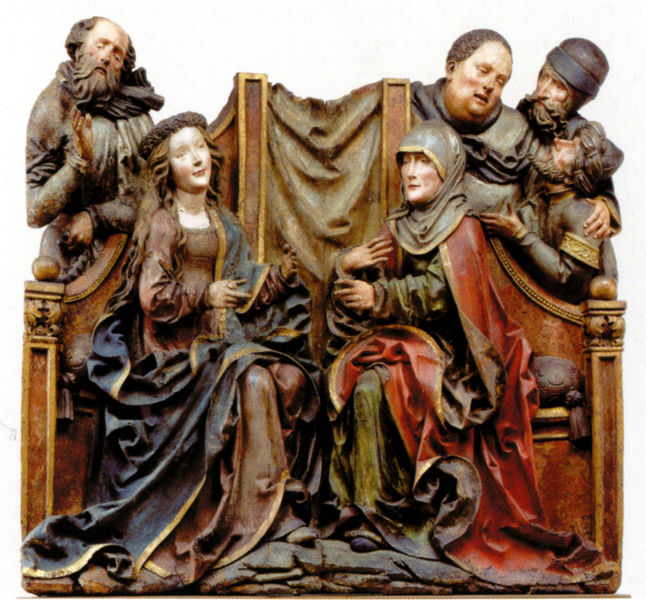
Titel: Heilige Sippe; Relief aus Oberelchingen bei Ulm
Künstler: Mauch-Werkstatt
Standort: München
Institution: Bayerisches Nationalmuseum
Schlagwörter: blau, gruppe, mann, umhang, frauen, grün, menschen, sitzen, braun, bunt, frau, holz, hut, kleid, kleider, männer, reden, stuhl, szene, unterhalten, blick, rot, tuch, gespräch, leute, bart, bärte, falten, gesicht, stein, gesten, hände, kirche, figur, gewand, gold, haare, mantel, sessel, sitzend, stehend, stoff, gewänder, gotik, krone, skulptur, kopfbedeckung, relief, farbig, holzschnitt, man, unterhaltung, schuhe, bank, figuren, kissen, thron, kopftuch, symmetrie, mimik, faltenwurf, plastik, knie, foto, religion, symmetrisch, soldat, helm, kranz, altar, schnitzerei, trost, begegnung, mönch, bettler, heiliger, elisabeth, heilige, maria, madonna, fassung, sakral, geschnitzt, schnitzen, heimsuchung, joseph, quasten, schnitzkunst, figurengruppe, gebärde, klage, schnitzarbeit, holzschnitzerei, riemschneider, gestikulieren, mmänner, umhan, 5 personen, symmetrich, zacharias